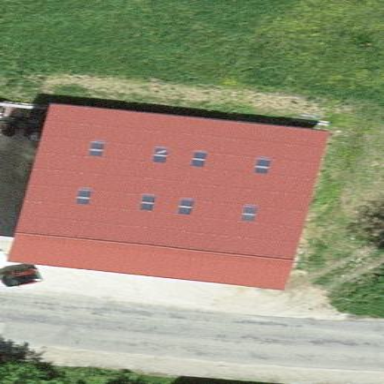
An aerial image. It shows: View of roof of building.